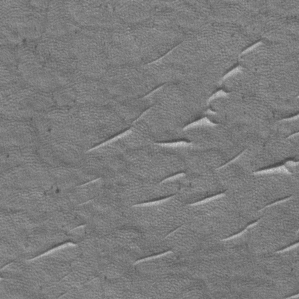
Label: frost